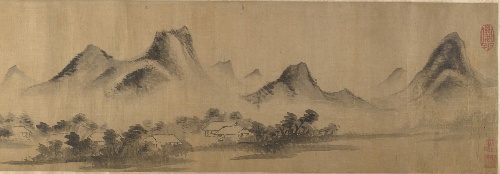
Title: 清   佚名   倣董其昌   倣米氏雲山圖   卷|Cloudy Mountain in the Style of Mi Fu (1052–1107)
Artist: Dong Qichang|Unidentified artist
Artist bio: Chinese, 1555–1636|
Object type: Handscroll
Classification: Paintings
Medium: Handscroll; ink on silk
Culture: China
Period: Qing dynasty (1644–1911)
Dimensions: 10 1/2 x 86 in. (26.7 x 218.4 cm)
Department: Asian Art
Credit line: John Stewart Kennedy Fund, 1913
Accession year: 1913
Repository: Metropolitan Museum of Art, New York, NY
Tags: Mountains|Landscapes